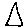
Label: triangle